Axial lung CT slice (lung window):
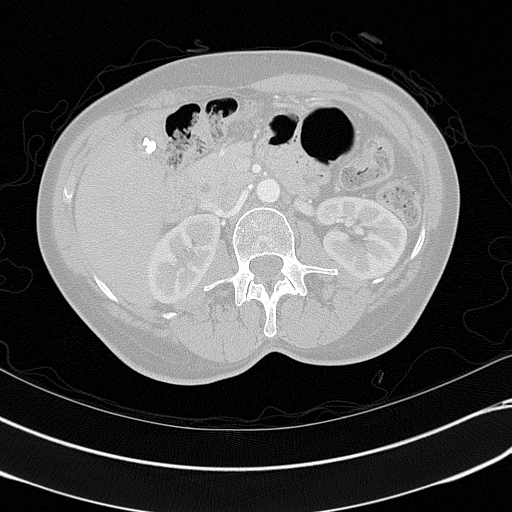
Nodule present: no